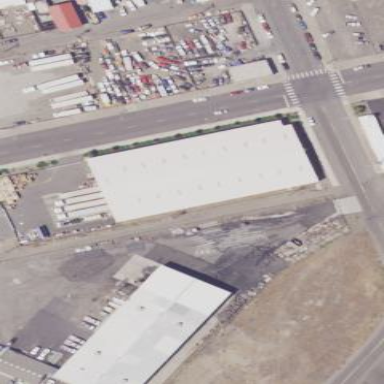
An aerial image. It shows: Warehouse building.